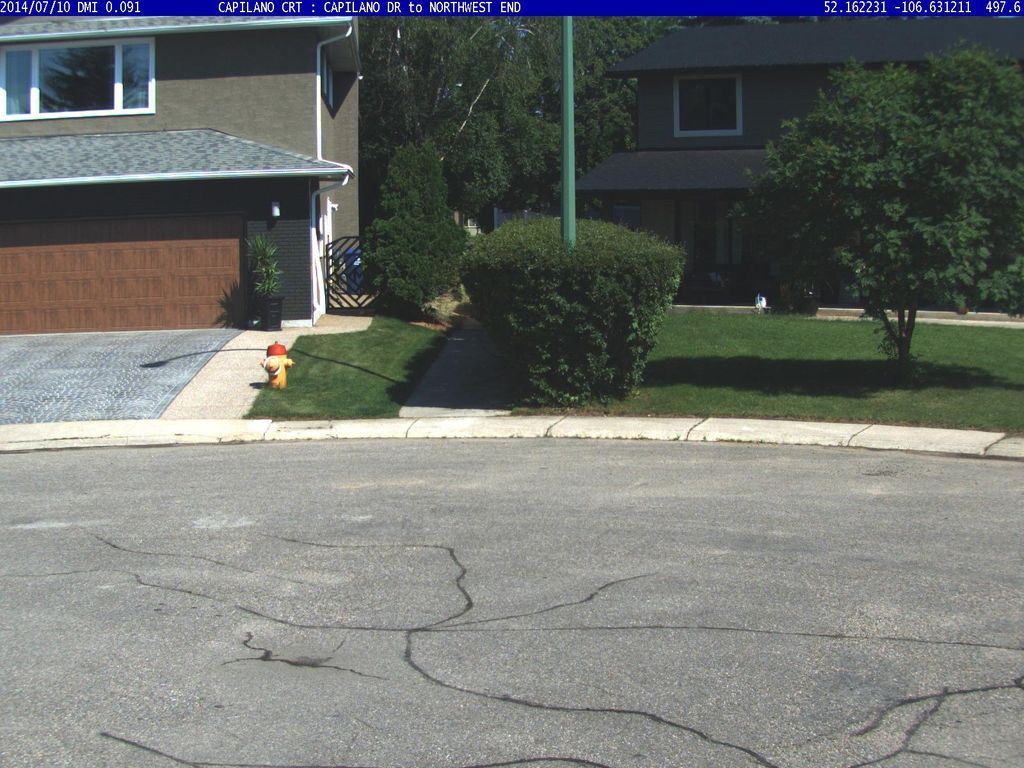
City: saskatoon